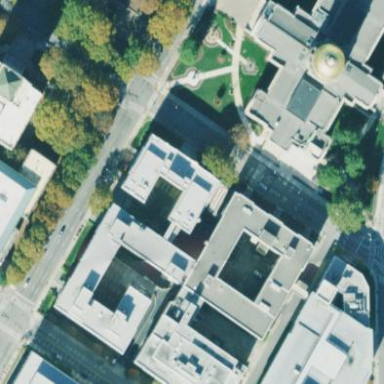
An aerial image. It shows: Courthouse building.